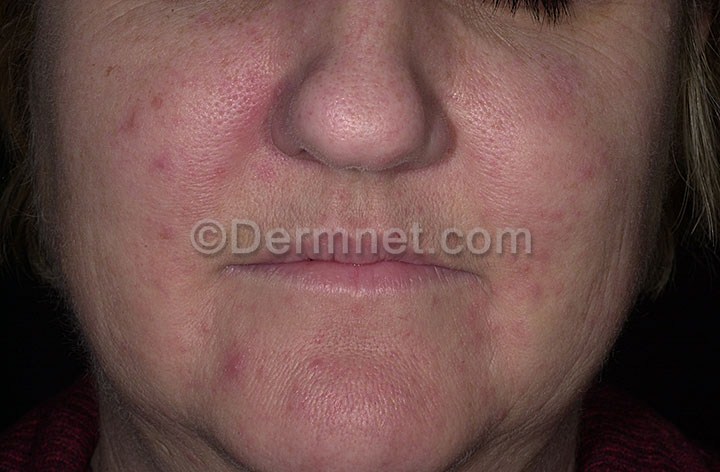
Disease: Acne and Rosacea Photos